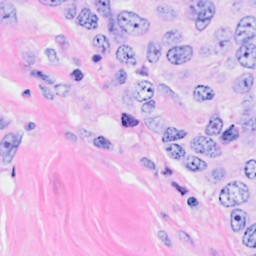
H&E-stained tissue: Breast